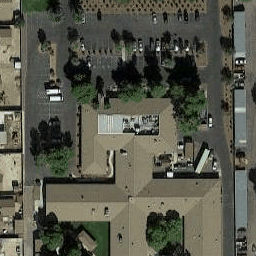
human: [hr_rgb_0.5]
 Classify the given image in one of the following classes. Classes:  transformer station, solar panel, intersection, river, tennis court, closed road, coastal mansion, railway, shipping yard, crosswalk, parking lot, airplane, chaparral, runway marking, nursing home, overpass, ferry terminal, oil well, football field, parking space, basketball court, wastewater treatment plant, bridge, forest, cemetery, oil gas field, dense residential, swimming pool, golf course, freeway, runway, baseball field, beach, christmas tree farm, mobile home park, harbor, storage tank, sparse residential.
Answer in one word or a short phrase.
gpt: nursing home